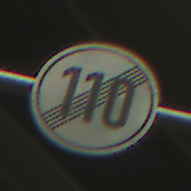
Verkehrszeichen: EndeGeschwindigkeit110
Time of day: NotSpecified
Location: Indoor (Special)
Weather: NotSpecified
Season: NotSpecified
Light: Artificial